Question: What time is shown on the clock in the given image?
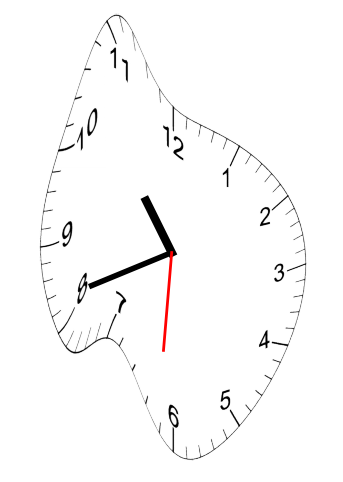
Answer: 10:41:31